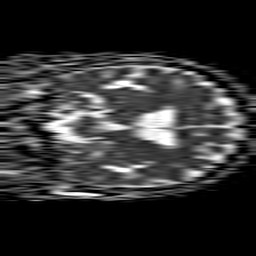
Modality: ADC
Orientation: coronal
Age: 85
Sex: female
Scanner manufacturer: philips
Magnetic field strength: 1.5 T
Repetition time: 4.6 s
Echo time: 0.08517 s